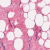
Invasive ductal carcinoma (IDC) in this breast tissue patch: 0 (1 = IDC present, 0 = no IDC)